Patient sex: M
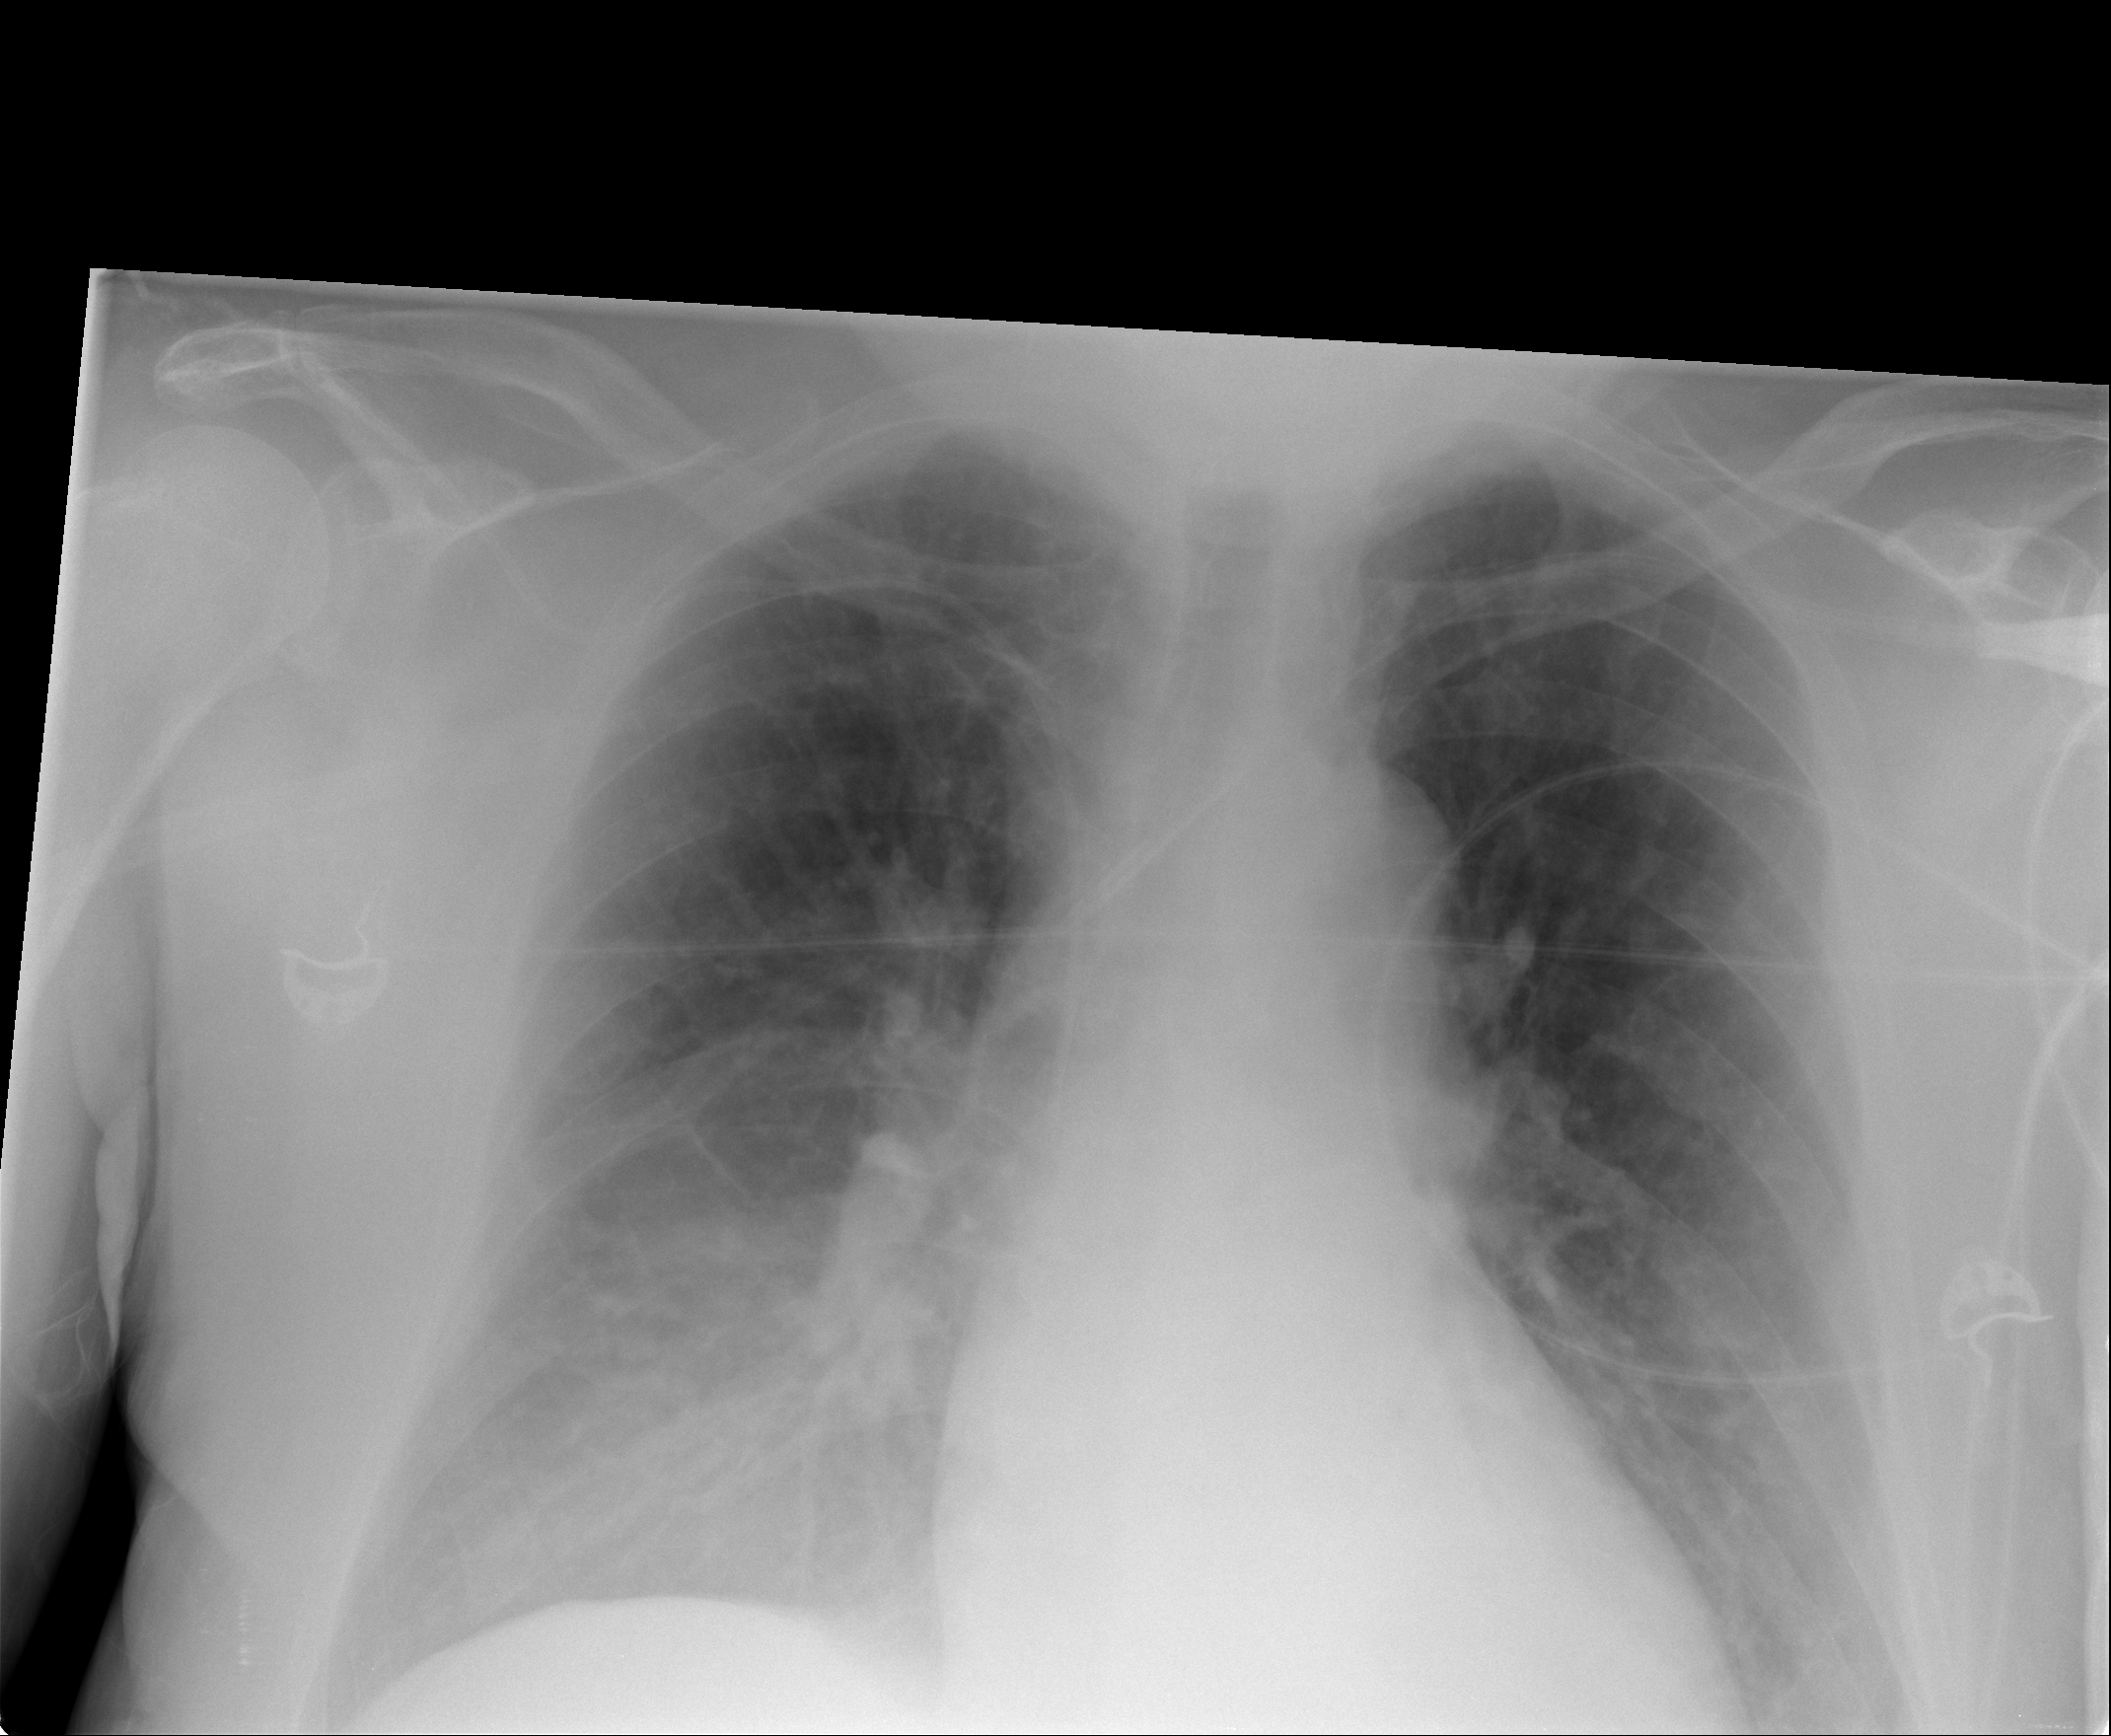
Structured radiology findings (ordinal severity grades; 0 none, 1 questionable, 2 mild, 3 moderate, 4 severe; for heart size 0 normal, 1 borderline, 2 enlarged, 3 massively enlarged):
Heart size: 0
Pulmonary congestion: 2
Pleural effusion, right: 0
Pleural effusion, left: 0
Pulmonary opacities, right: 3
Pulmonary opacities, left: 1
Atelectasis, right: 0
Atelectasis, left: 0